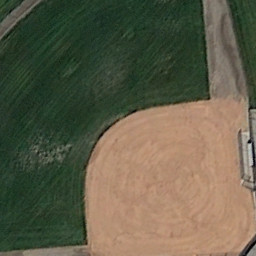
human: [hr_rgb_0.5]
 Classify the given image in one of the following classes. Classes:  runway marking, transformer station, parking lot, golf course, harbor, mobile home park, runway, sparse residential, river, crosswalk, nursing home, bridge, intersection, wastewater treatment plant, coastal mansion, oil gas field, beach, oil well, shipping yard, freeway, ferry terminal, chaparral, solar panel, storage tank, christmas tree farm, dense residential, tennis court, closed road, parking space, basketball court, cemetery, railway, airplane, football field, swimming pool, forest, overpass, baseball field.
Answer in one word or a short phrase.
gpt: baseball field